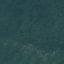
Land use / land cover class: Forest